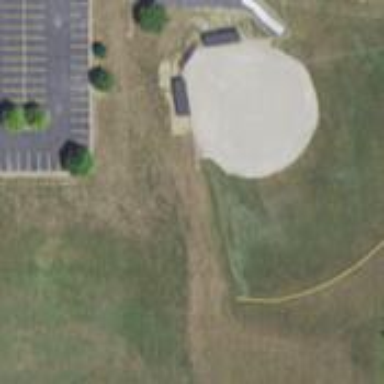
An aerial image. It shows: Baseball pitch for leisure land activities.